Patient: sex M, age 75
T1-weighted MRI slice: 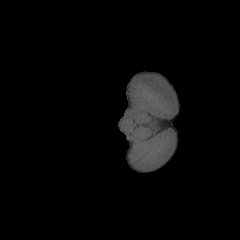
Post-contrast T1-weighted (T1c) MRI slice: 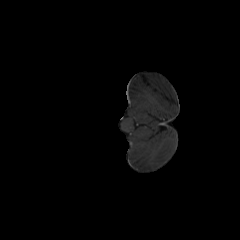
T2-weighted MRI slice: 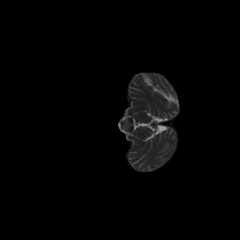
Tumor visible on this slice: no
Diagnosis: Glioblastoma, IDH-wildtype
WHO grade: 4